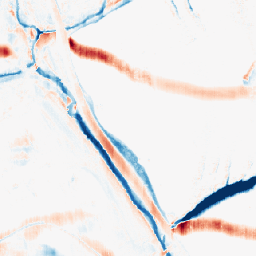
Category: morphological
Decomposition family: morphological_rect
Decomposition parameters: operation: average
width: 5
height: 20
Upsampling method: area
Upsampling parameters: scale: 4
Upsampling scale: 4